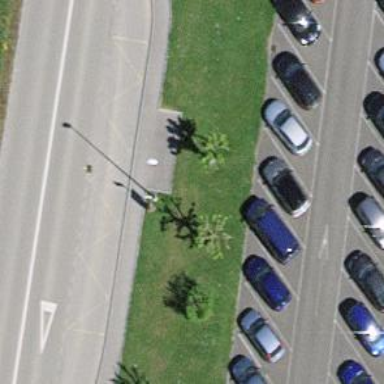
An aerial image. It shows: Bus stop with platform for public transport.